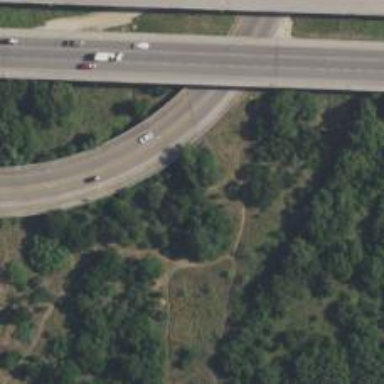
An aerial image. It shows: Cycleway.